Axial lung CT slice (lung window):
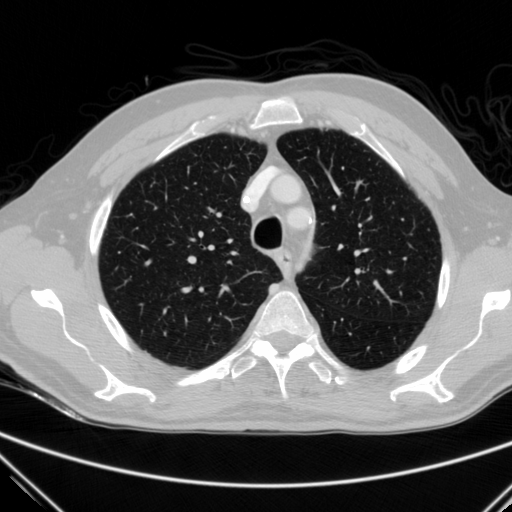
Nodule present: no